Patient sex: F
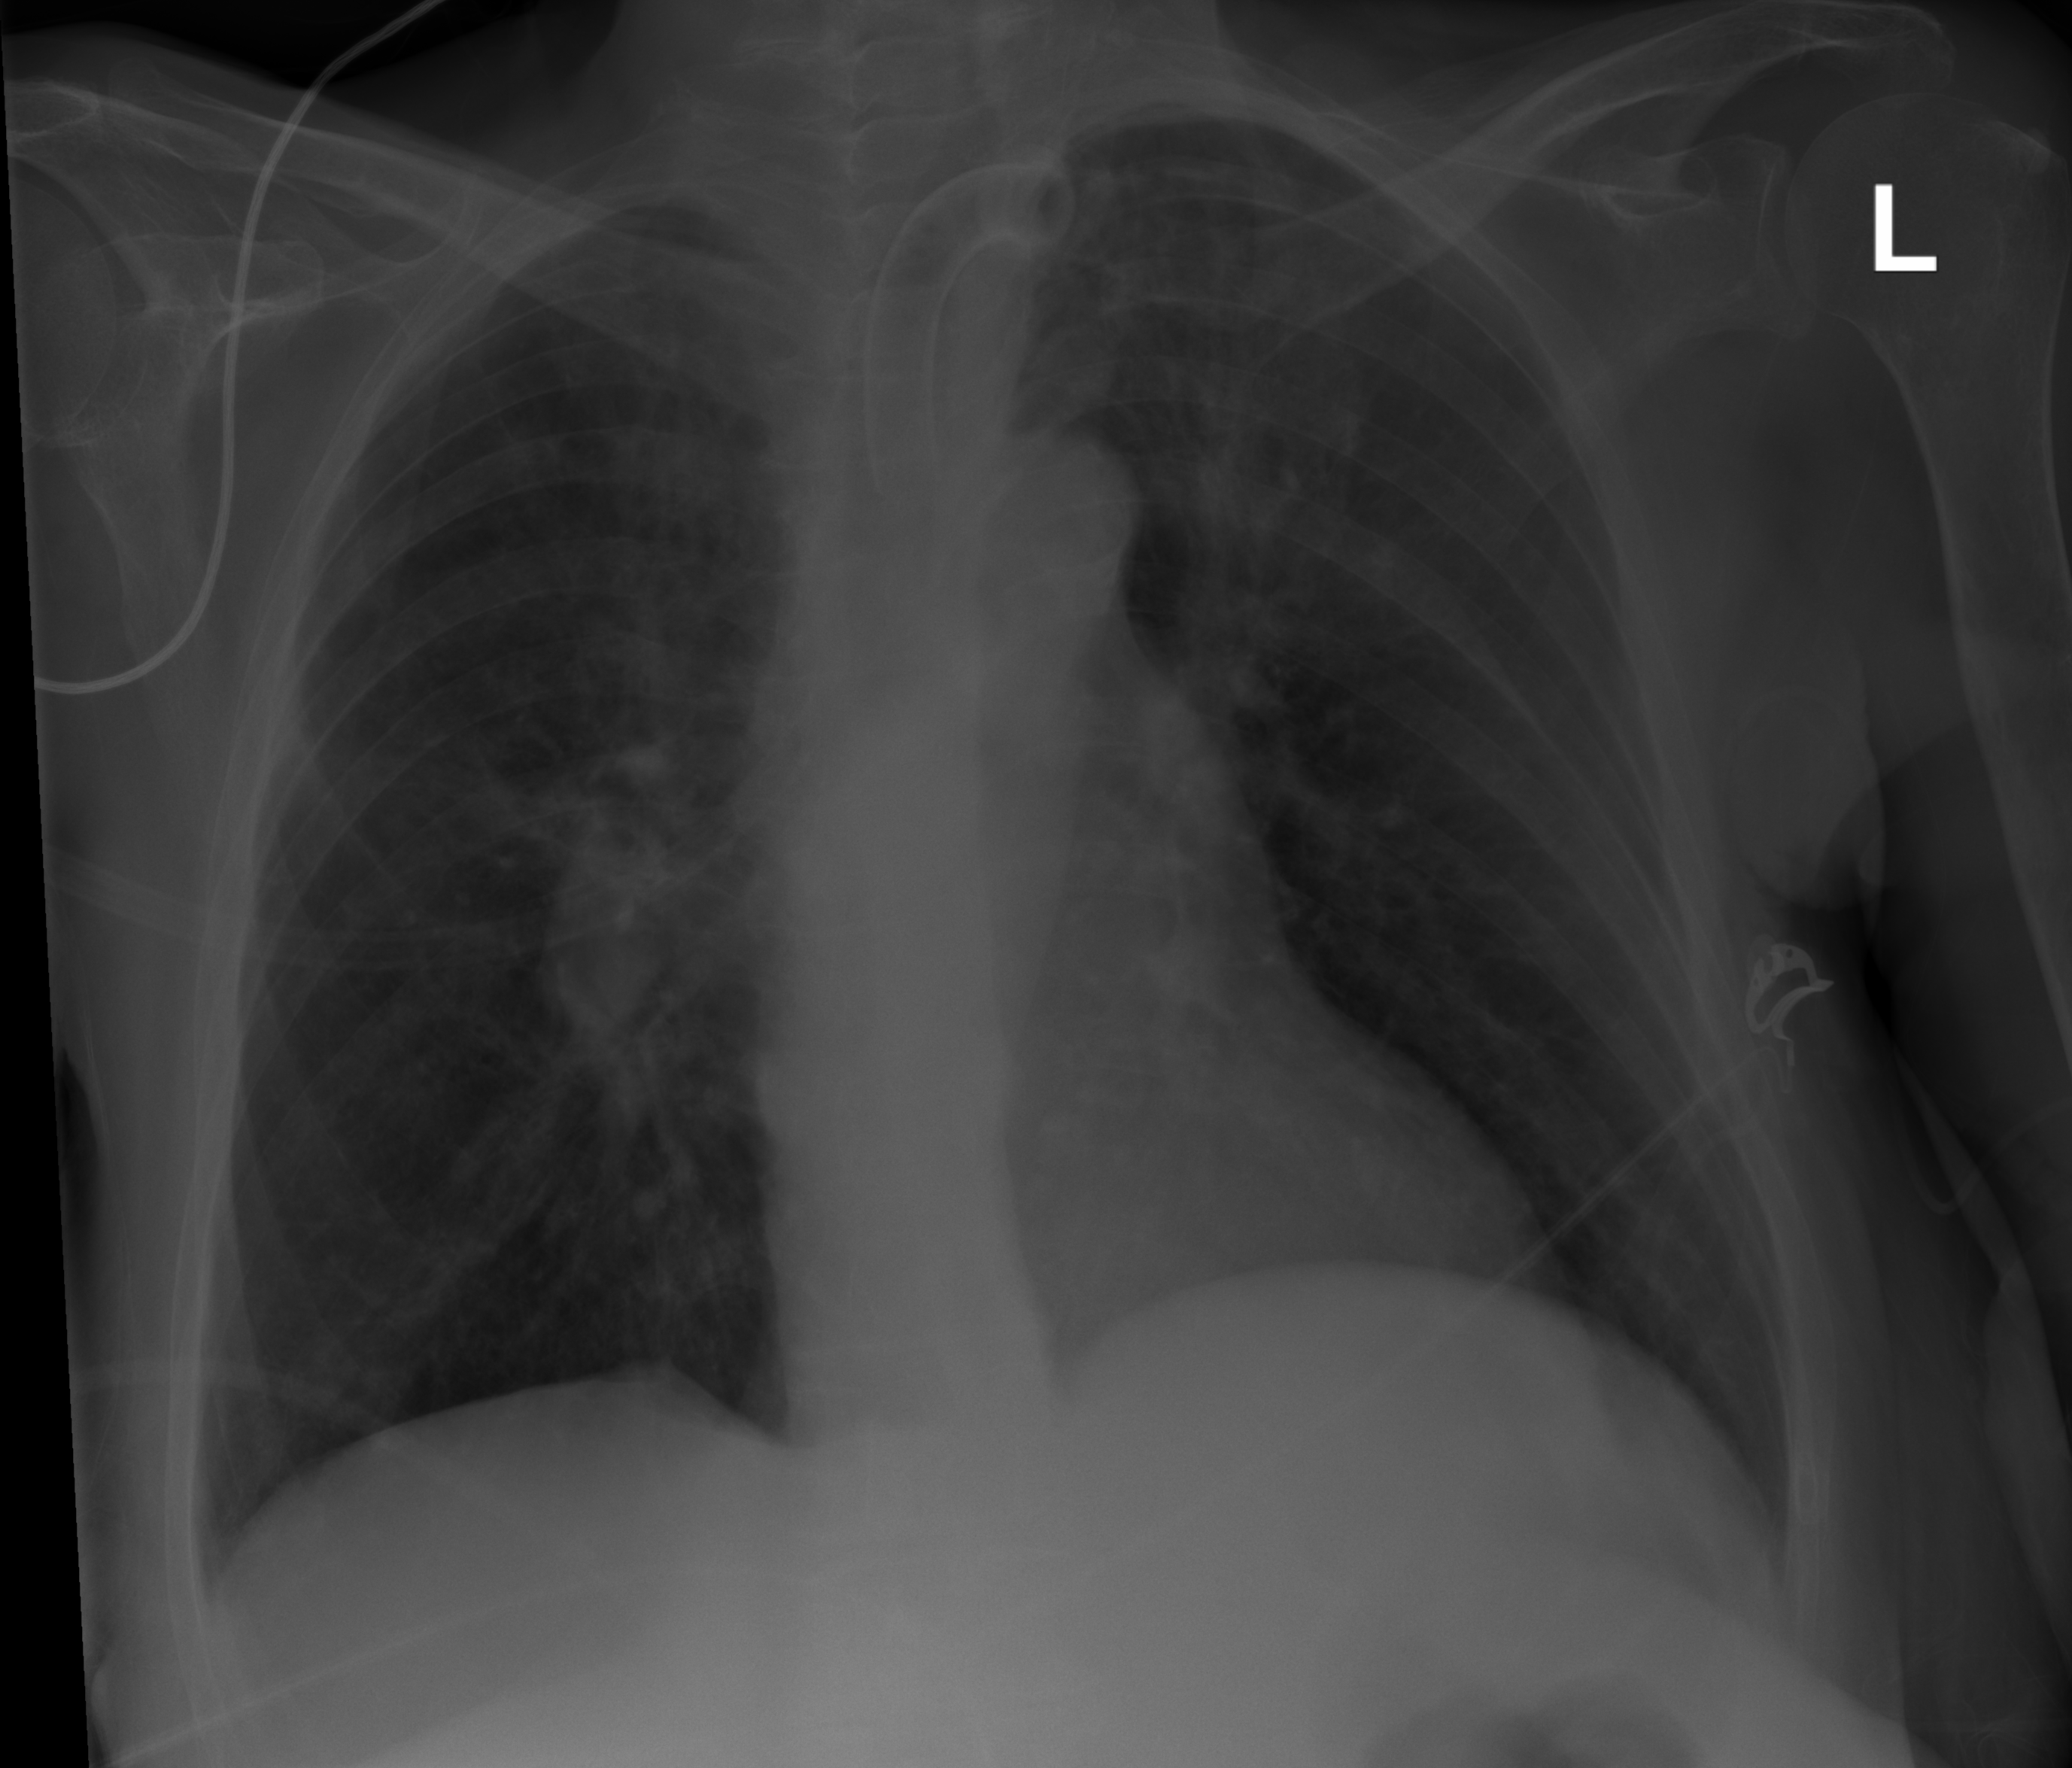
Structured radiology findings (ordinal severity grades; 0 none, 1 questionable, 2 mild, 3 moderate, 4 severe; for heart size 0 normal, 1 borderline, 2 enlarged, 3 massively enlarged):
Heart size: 0
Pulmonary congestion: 0
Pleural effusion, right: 0
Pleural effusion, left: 0
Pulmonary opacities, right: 2
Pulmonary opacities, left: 0
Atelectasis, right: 0
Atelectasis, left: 0